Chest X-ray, PA view. Patient: 62 years old, sex M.
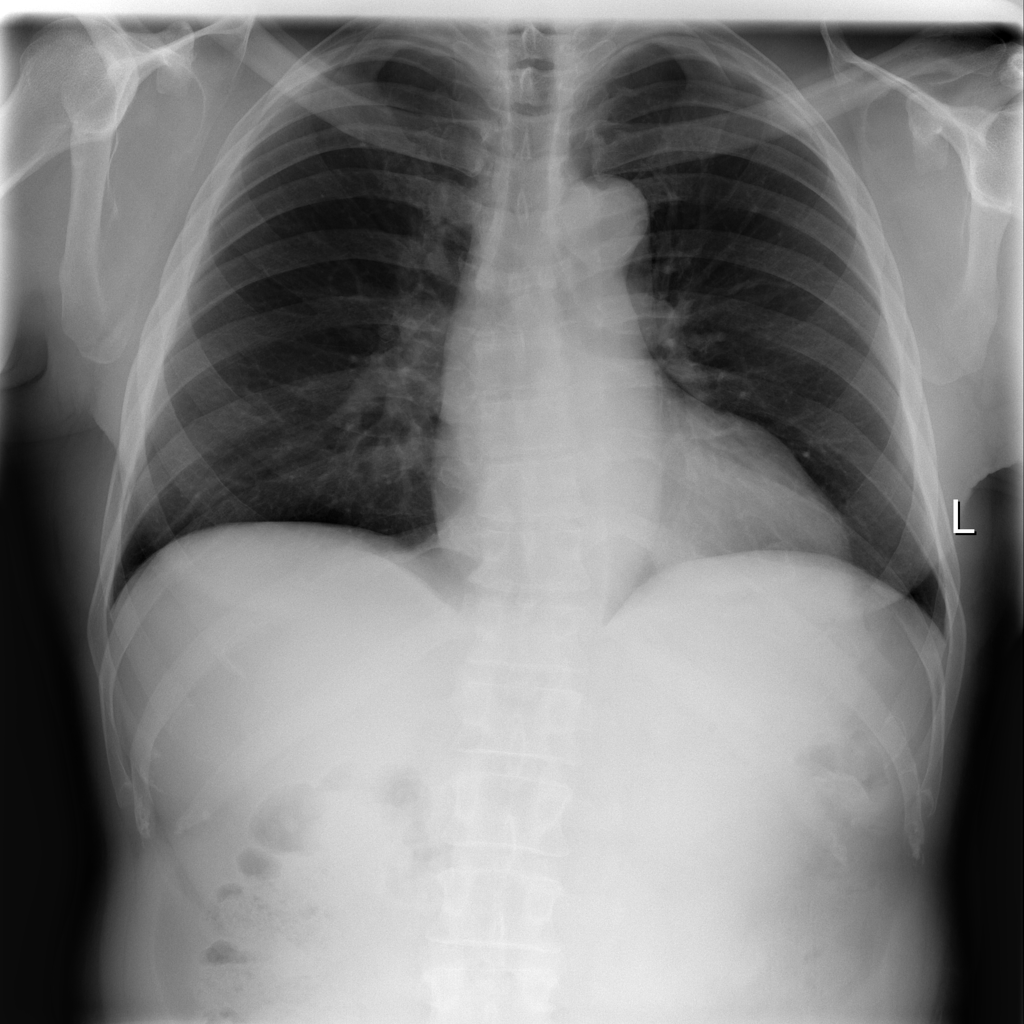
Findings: No Finding